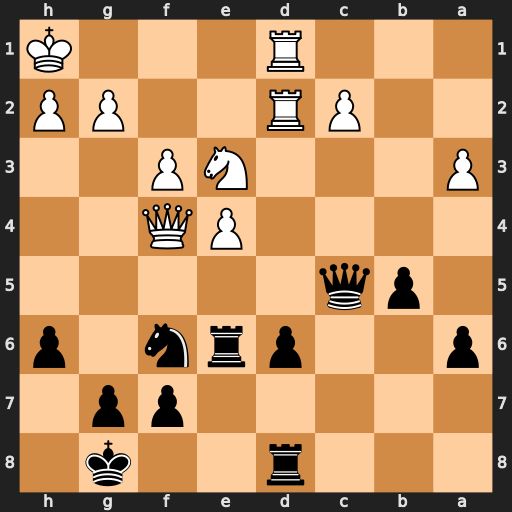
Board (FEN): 3r2k1/5pp1/p2prn1p/1pq5/4PQ2/P3NP2/2PR2PP/3R3K
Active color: b
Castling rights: -
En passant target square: -
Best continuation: g5 Qg3 Qxe3